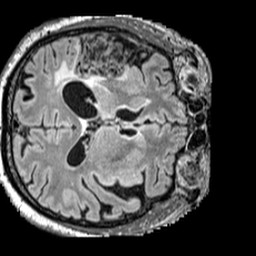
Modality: FLAIR
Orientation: axial
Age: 55
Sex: male
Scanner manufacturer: siemens
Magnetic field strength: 3 T
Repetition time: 5 s
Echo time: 0.387 s